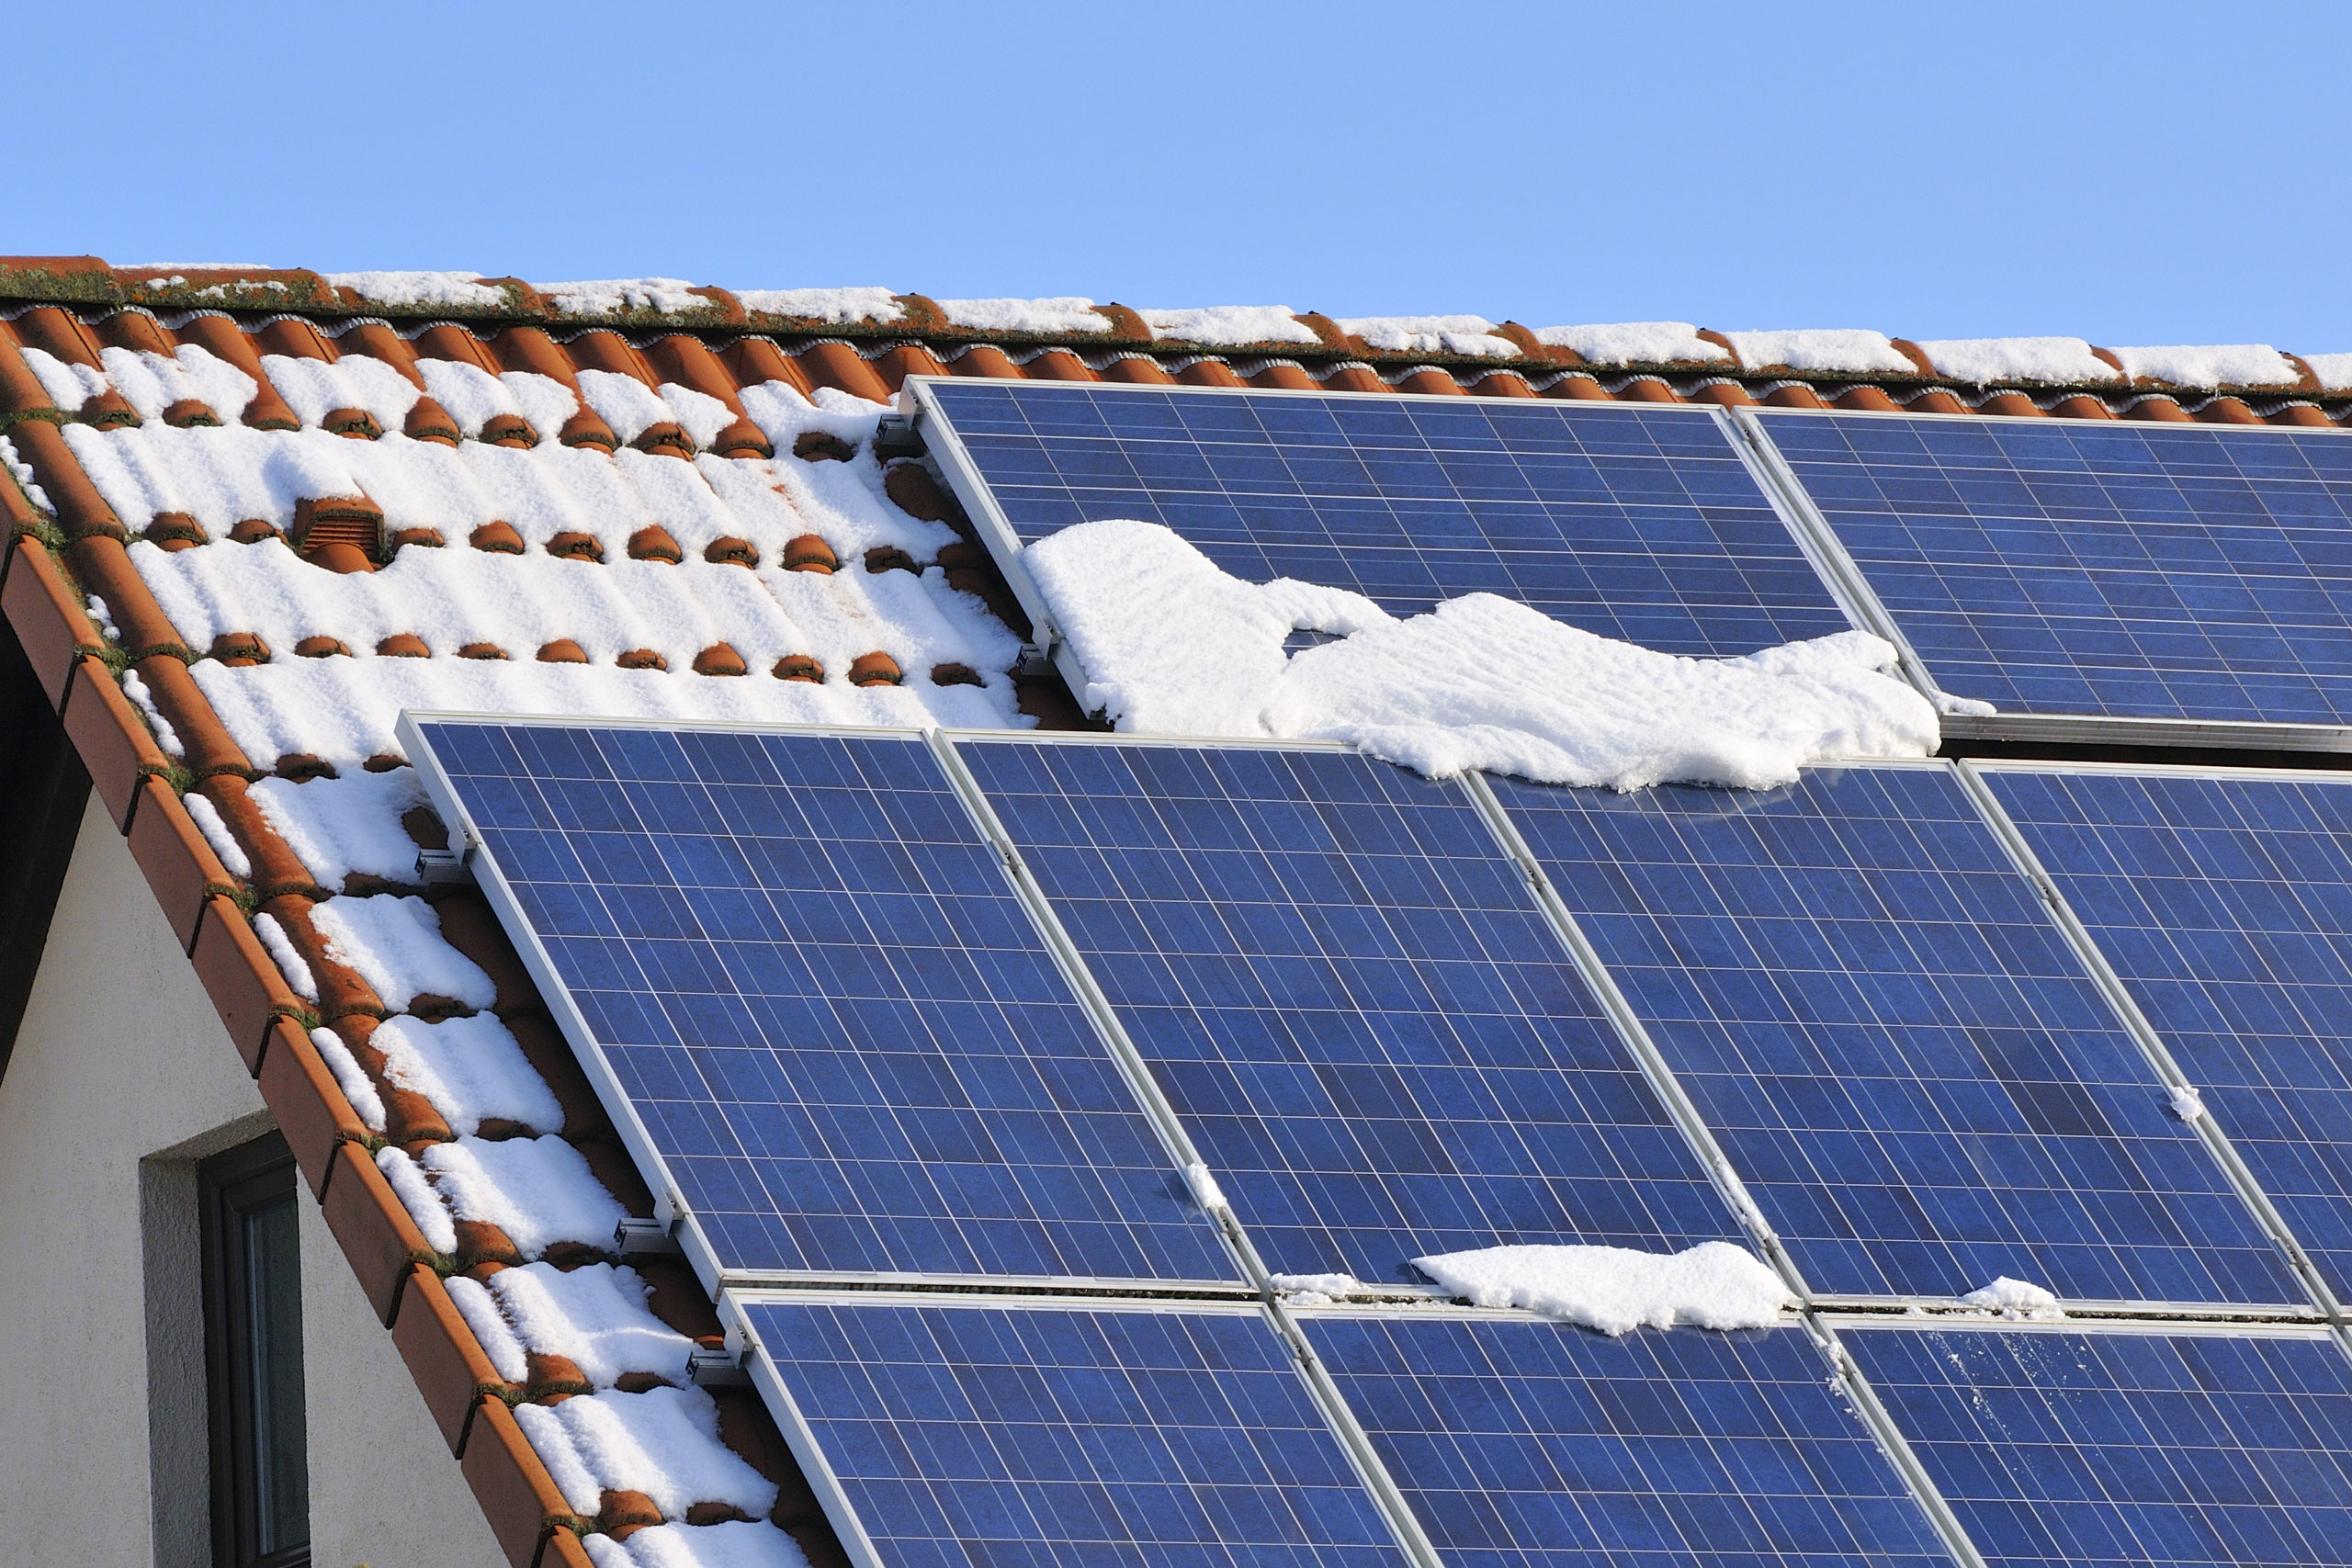
Label: Snow-Covered